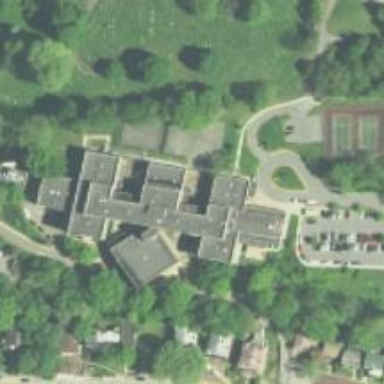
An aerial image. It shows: School.